Question: I have imacros go on a webpage and download the extraction as an html file. But for some reason it is writing doubles quotes inside the file breaking links. How to fix this?
EXAMPLE:

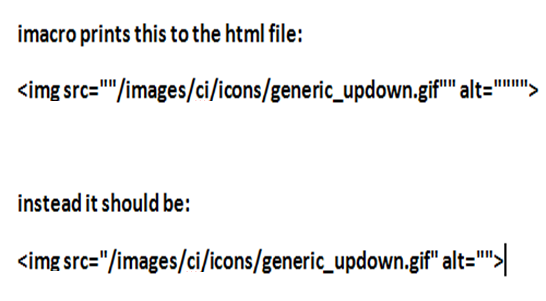
Answer: Use JavaScript or EVAL
the code is 'text=text.replace(/""/g,'"');'
<URL>
Edit:
Try this out to:
'''
text=text.replace(/""/g,'"');
'''
Some special characters are written like this \s
/